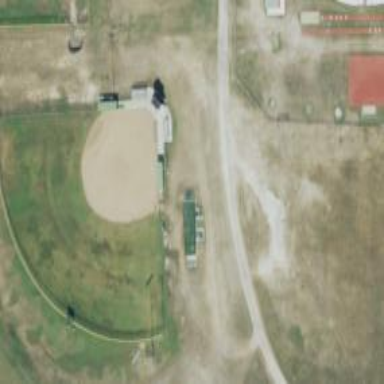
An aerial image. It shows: Baseball pitch for leisure land.